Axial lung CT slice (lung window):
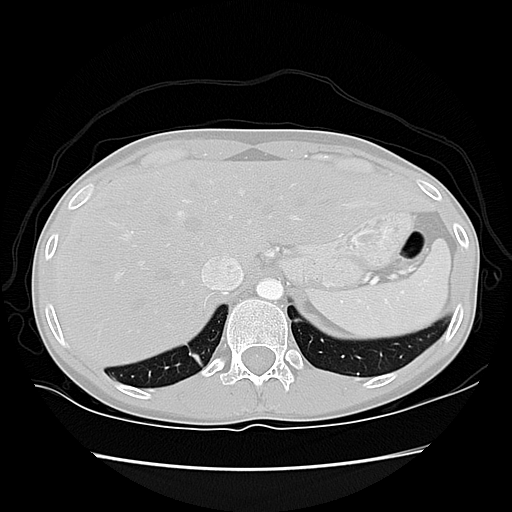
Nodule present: no